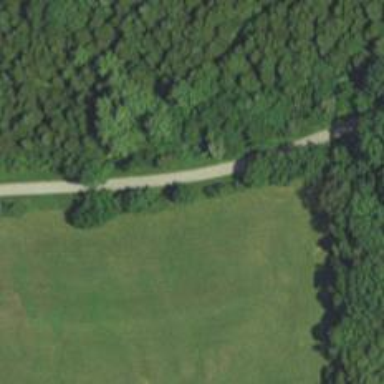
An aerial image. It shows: Row of trees in natural setting.